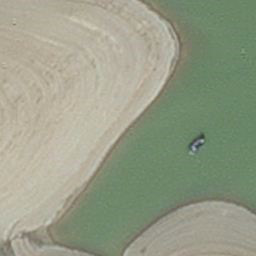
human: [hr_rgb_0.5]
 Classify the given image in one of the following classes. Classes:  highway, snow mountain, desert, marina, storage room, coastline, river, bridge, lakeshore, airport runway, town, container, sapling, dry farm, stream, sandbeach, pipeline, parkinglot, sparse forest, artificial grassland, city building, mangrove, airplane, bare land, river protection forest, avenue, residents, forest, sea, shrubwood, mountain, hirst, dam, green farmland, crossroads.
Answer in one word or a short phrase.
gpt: hirst